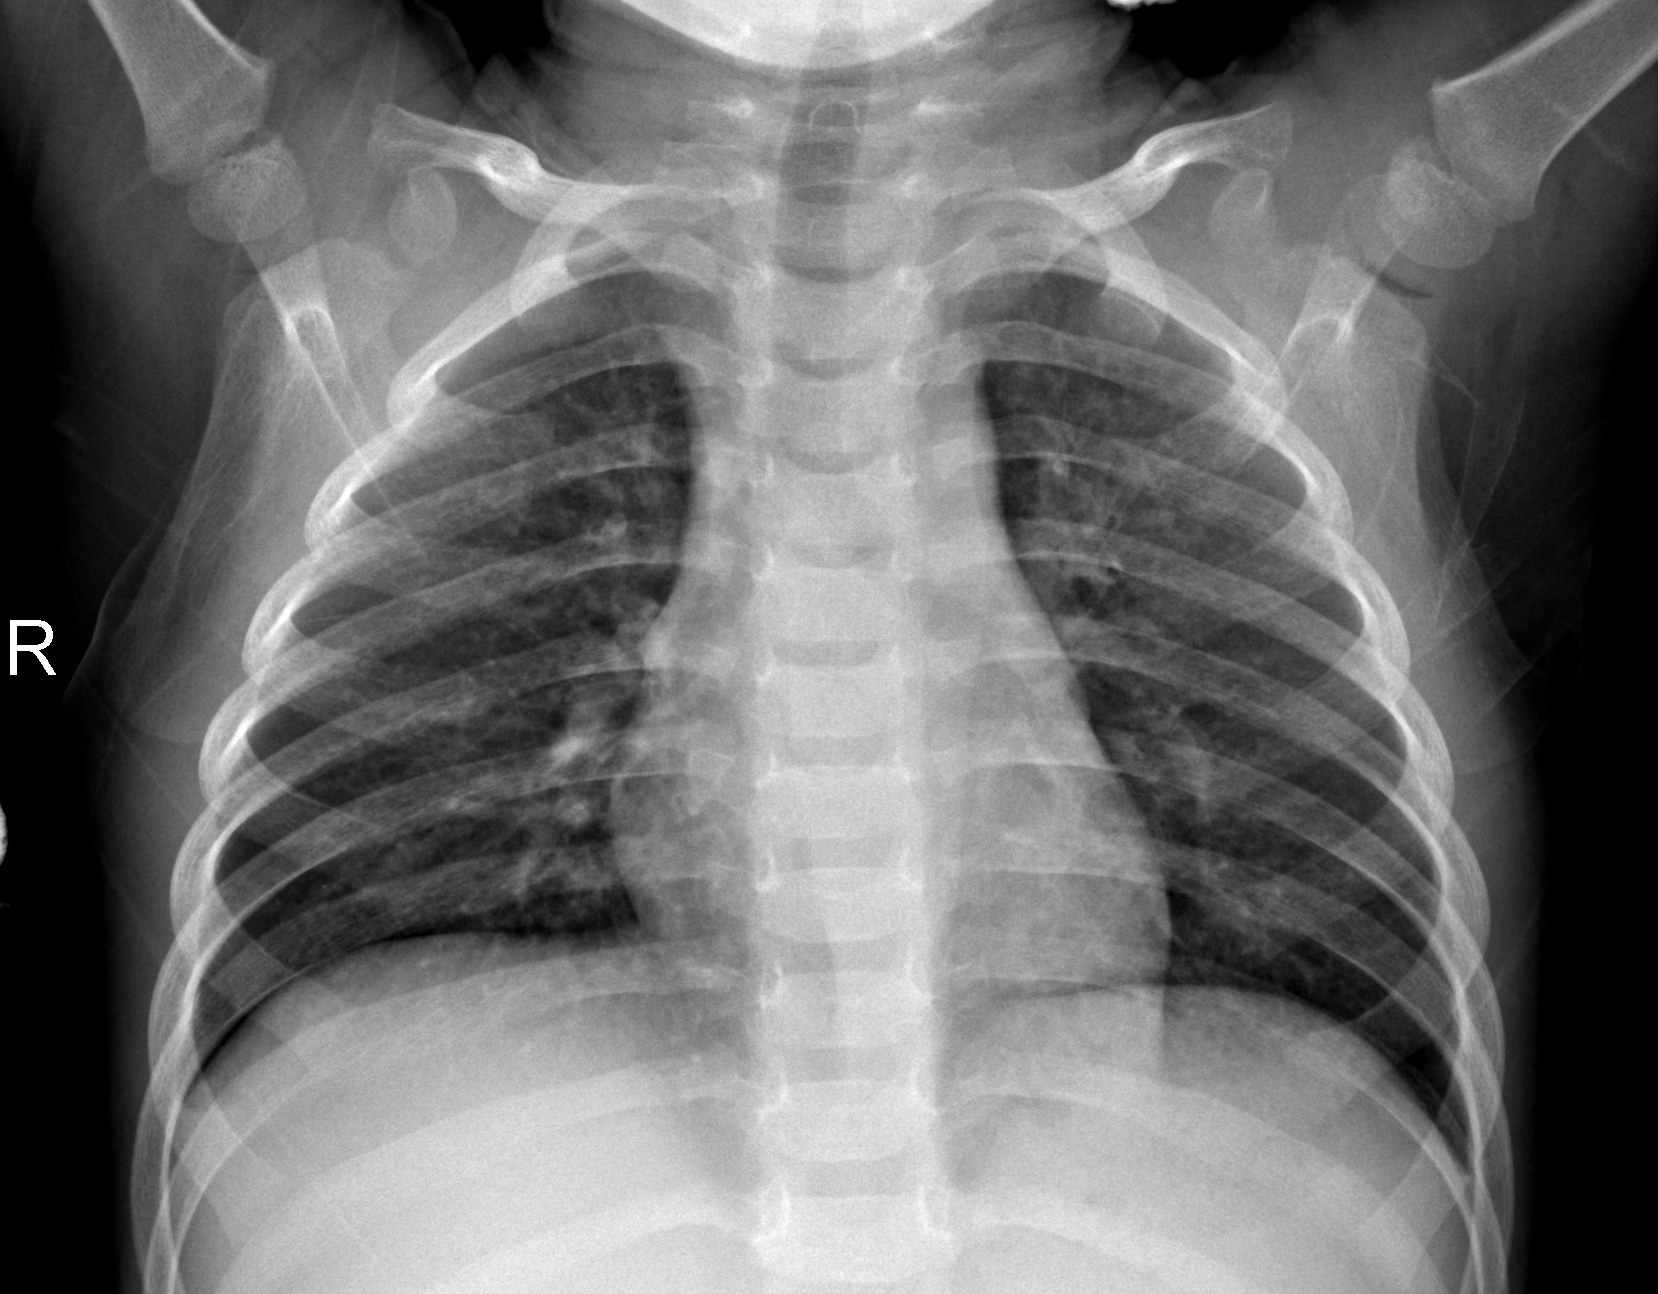
Diagnosis: NORMAL